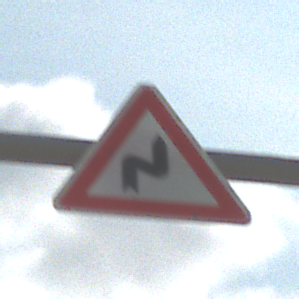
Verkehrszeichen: DoppelkurveRechts
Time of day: Midday
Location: Outdoor (Suburban)
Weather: PartlyCloudy
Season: Summer
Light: Natural